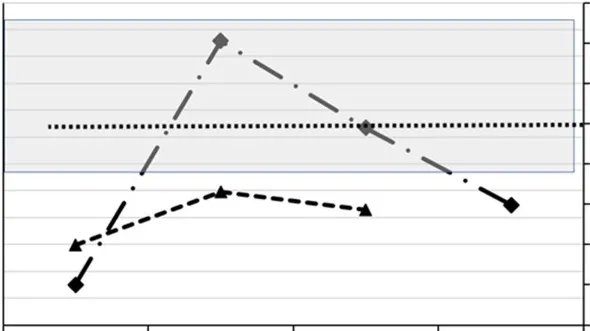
Results of combined levothyroxine (1000 mug) and paracetamol (1000 mg) oral absorption test in a female patient with suspected levothyroxine malabsorption about 2 years prior to admission to our Department. Darker area represents reference range for free T4 (11.5-22.7 pmol/l).
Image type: pathology (immunostaining)